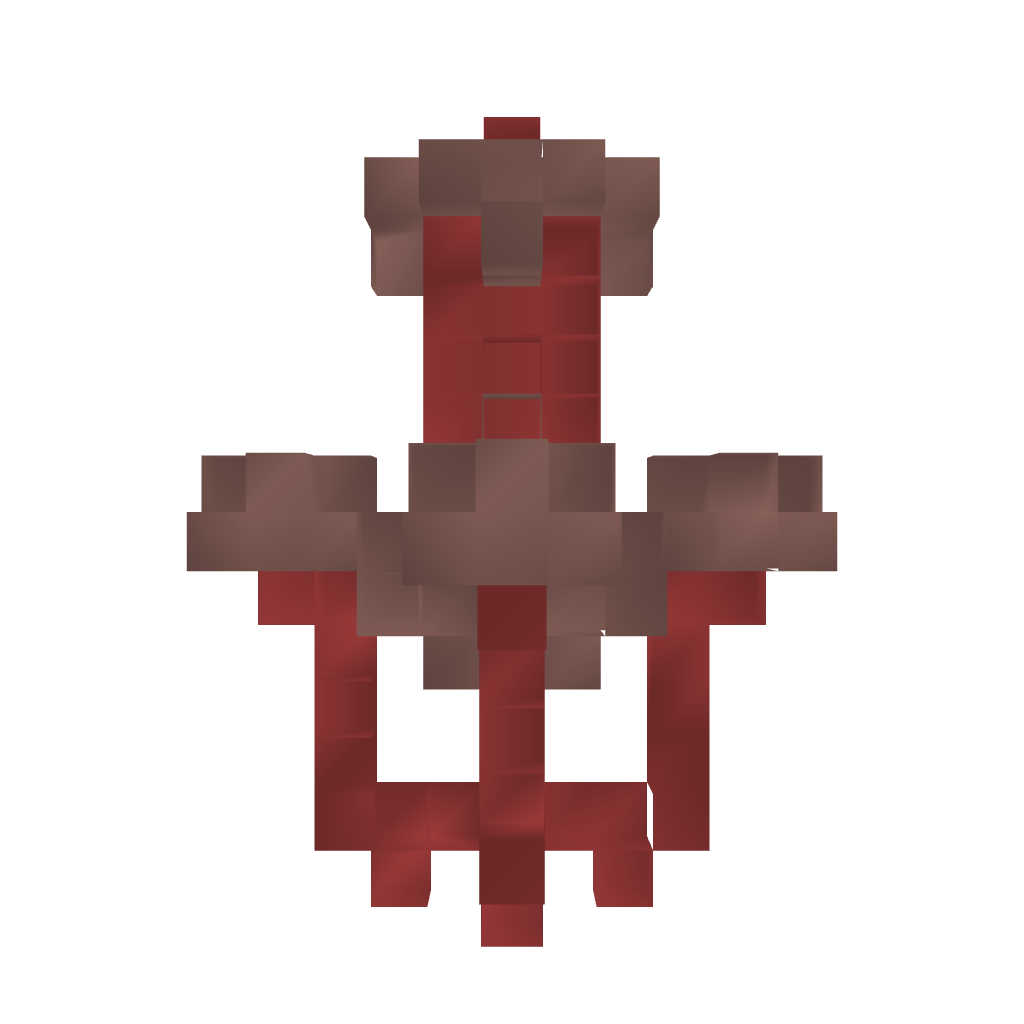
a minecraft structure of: Big Torch good quality